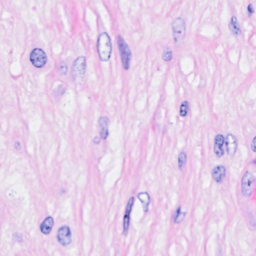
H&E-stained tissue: Breast